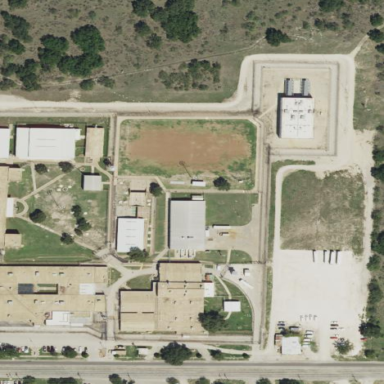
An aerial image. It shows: Prison.